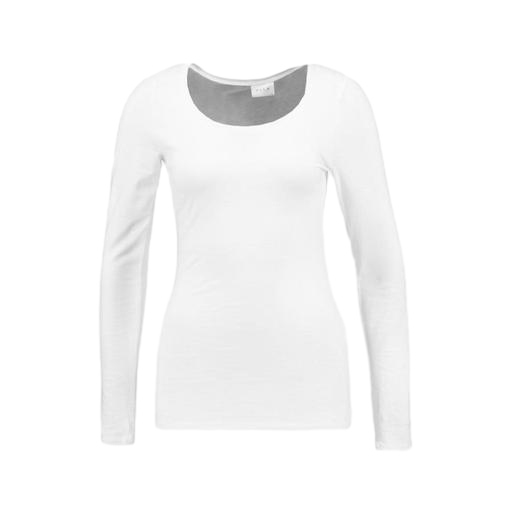
white women's heattech extra warm scoop neck tee, long-sleeve t-shirt only macy, women's white long sleeves, white background